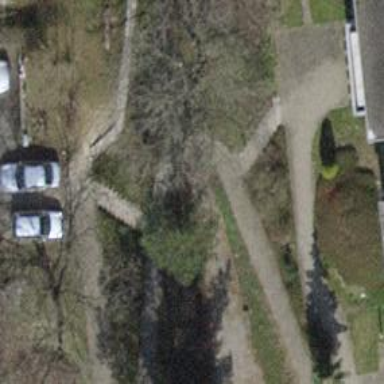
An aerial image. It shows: Set of steps on the road.